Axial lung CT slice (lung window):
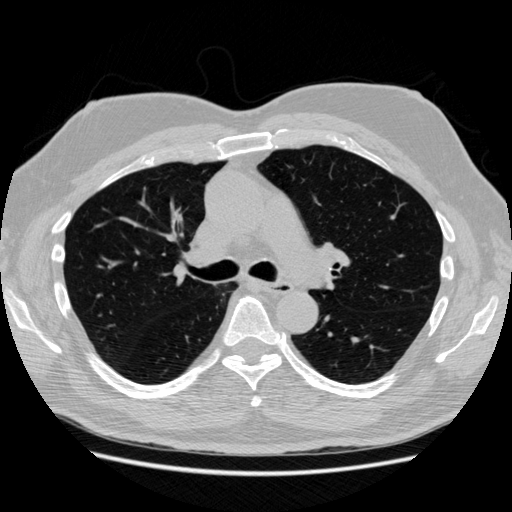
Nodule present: no